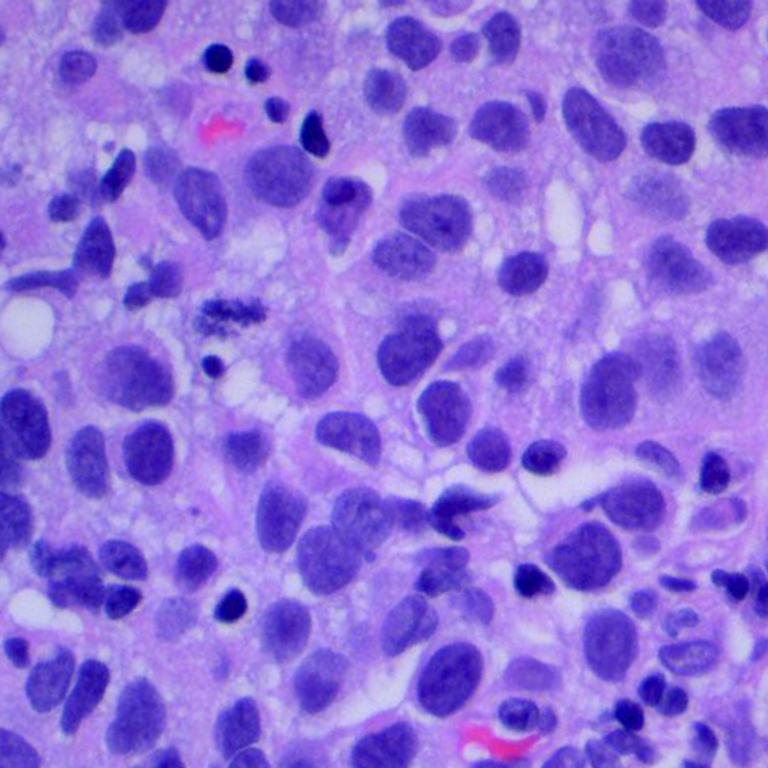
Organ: lung
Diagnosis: squamous carcinomas